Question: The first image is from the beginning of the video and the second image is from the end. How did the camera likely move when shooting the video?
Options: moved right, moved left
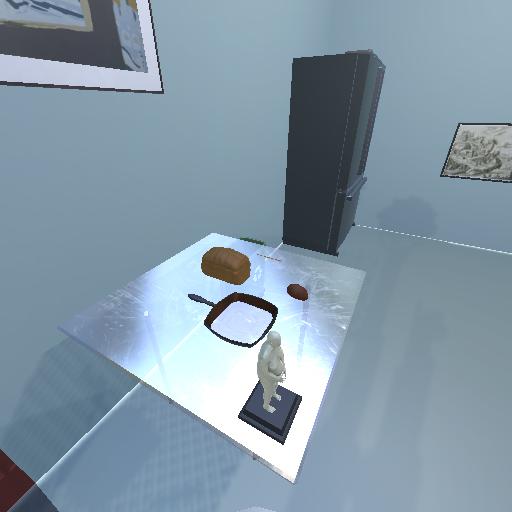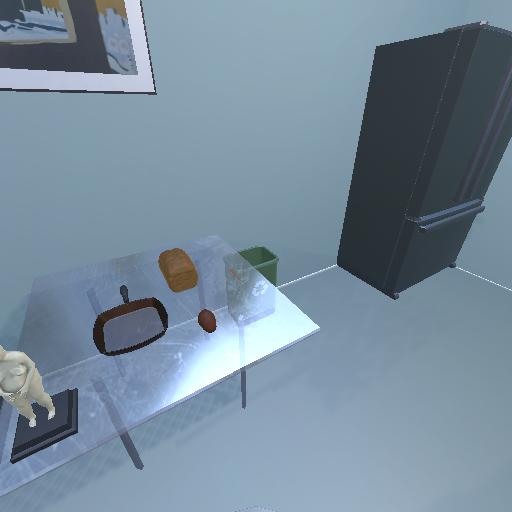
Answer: moved right